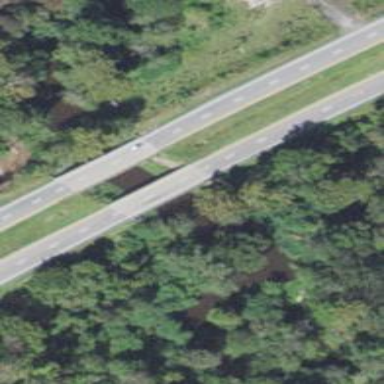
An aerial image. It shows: Bridge over trunk highway expressway.